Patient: sex M, age 85
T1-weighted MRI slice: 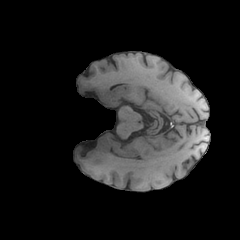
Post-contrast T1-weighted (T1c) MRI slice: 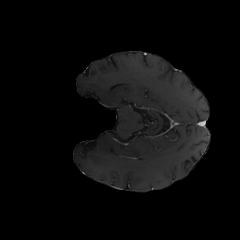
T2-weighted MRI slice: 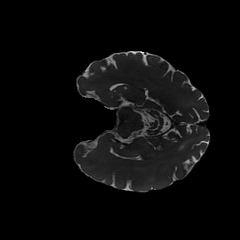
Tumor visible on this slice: no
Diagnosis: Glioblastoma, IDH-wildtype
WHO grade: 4